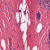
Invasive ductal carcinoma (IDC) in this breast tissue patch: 0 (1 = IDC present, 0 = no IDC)